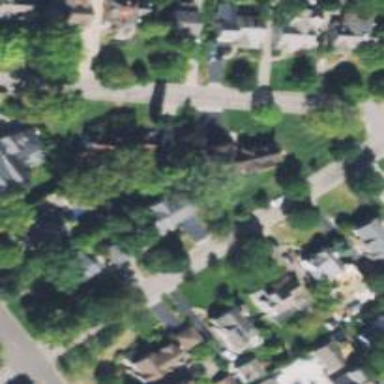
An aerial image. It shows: Residential driveway used as service road.